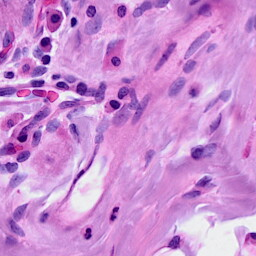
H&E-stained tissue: Breast